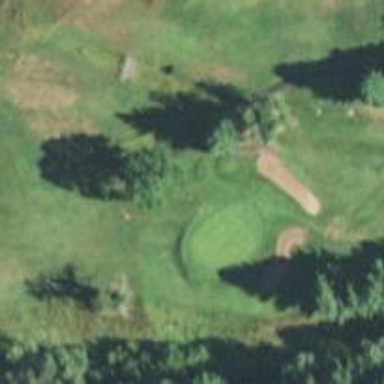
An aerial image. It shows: Path for golf carts.